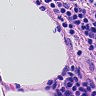
Metastatic tissue present: no